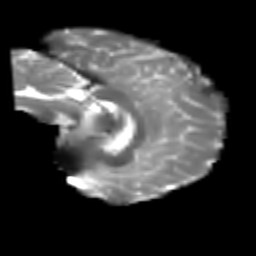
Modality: T2w
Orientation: sagittal
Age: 23
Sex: male
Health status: healthy